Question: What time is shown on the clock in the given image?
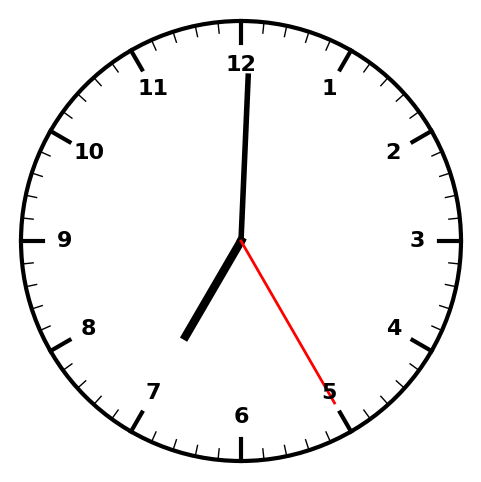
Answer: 07:00:25